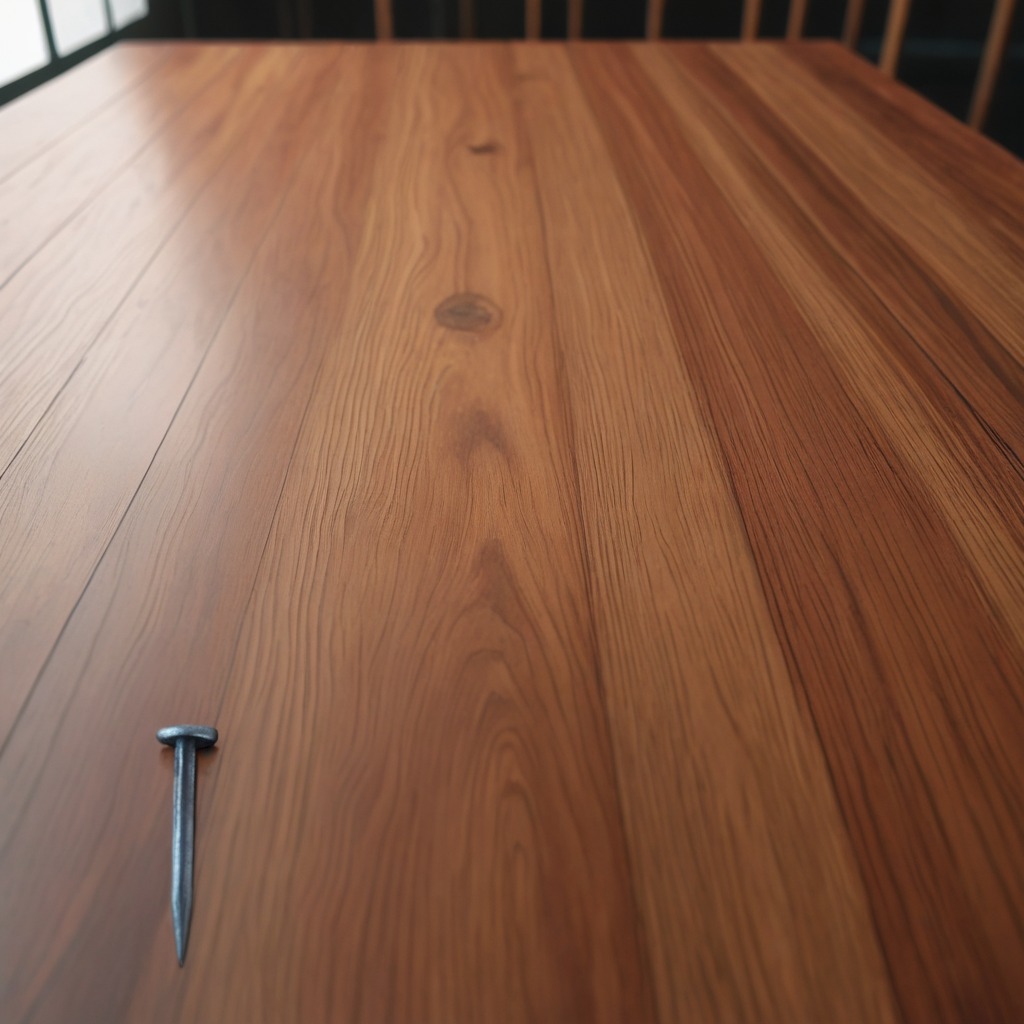
A nail is lying on the wooden table in a carpentry studio.